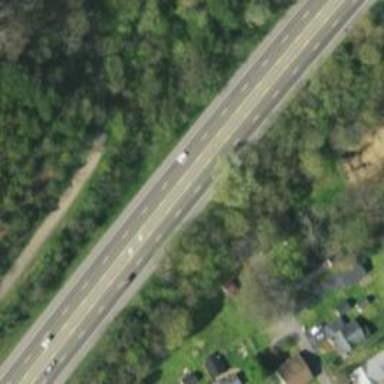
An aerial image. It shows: Trunk highway.